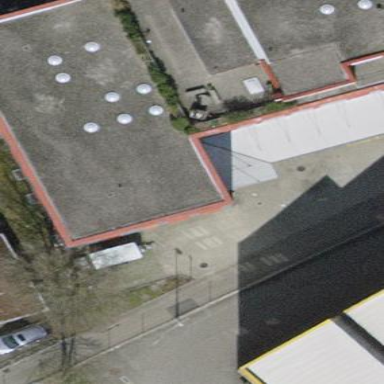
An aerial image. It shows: Industrial building with flat roof.